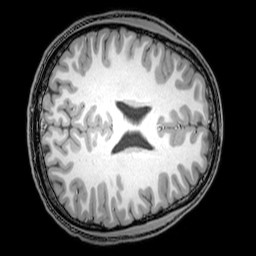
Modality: T1w
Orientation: axial
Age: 22
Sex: male
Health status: healthy
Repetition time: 0.081 s
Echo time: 0.037 s